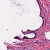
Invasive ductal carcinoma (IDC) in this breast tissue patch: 0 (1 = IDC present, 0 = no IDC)